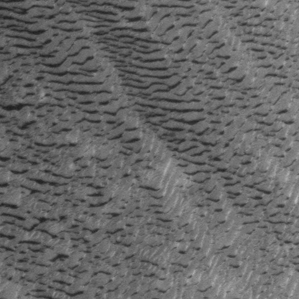
Label: frost